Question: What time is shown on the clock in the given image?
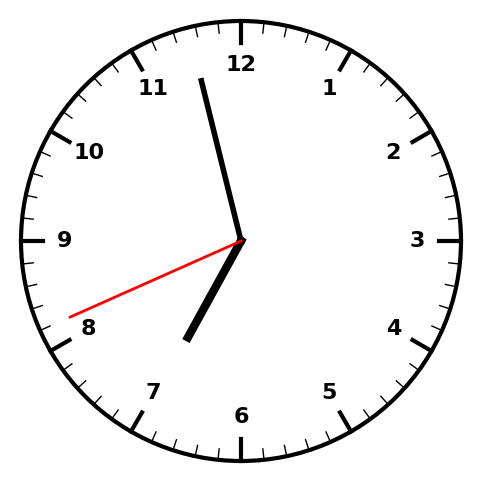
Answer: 06:57:41